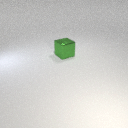
large green metal cube